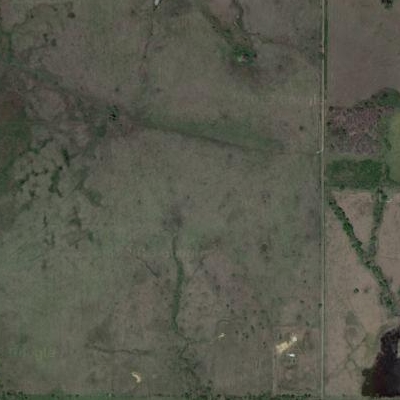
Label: Grass